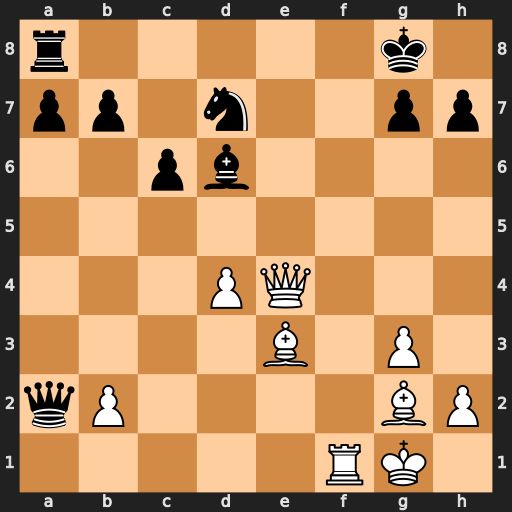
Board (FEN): r5k1/pp1n2pp/2pb4/8/3PQ3/4B1P1/qP4BP/5RK1
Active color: w
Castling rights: -
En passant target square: -
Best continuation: Bh3 Nf8 Rxf8+ Kxf8 Be6 Qxe6 Qxe6